Question:
'''
MaterialButton(
onPressed: _showDatePicker,
color: Colors.blue,
child: const Text(
'choose date',
style: TextStyle(color: Colors.white, fontSize: 25),
),
),
'''
'''
//date picker
DateTime _dateTime = DateTime(2020);
void _showDatePicker() {
showDatePicker(
context: context,
initialDate: DateTime(2020, 1, 1),
firstDate: DateTime(2020),
lastDate: DateTime(2023),
).then((value) {
setState(() {
_dateTime = value!;
});
});
}
'''
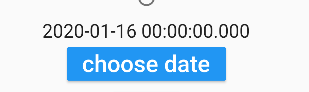
Answer: use <URL> package and do this:
'''
void _showDatePicker() {
showDatePicker(
context: context,
initialDate: DateTime(2020, 1, 1),
firstDate: DateTime(2020),
lastDate: DateTime(2023),
).then((value) {
if (value != null) {
var result = DateFormat('yyyy-MM-dd').format(value);
setState(() {
_dateTime = result;
});
}
});
}
'''